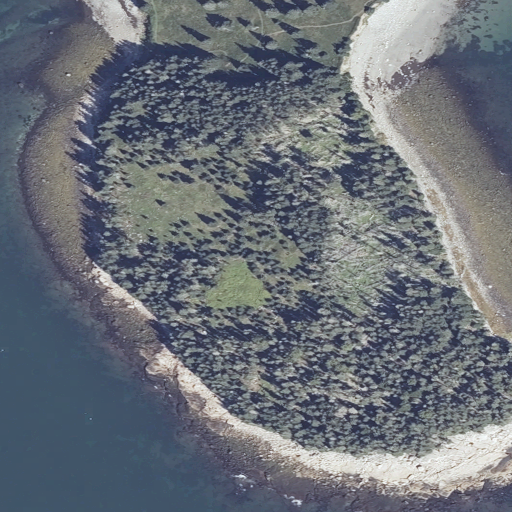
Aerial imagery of cape in Maine named Irish Point containing evergreen forest, open water, herbaceous wetlands, barren land, and mixed forest